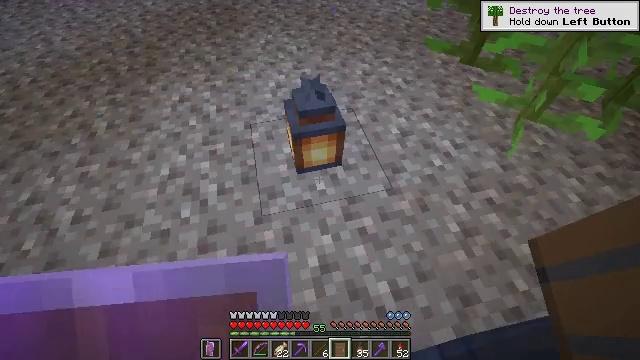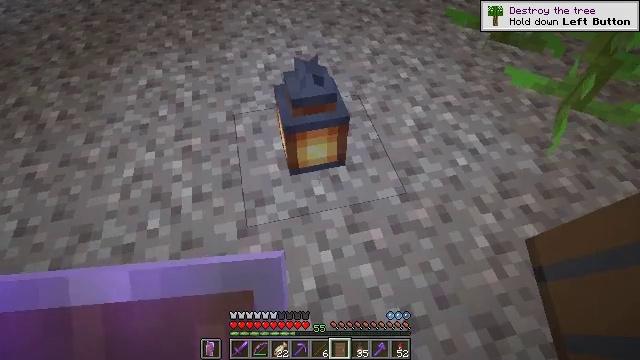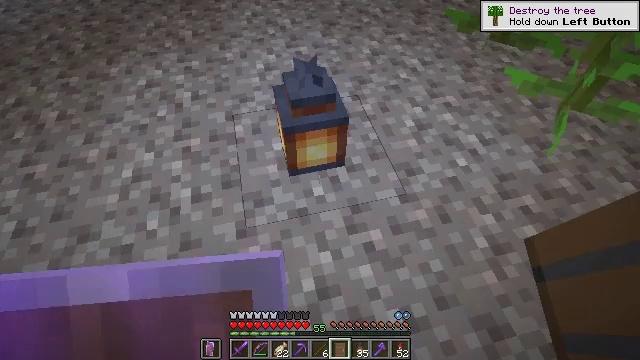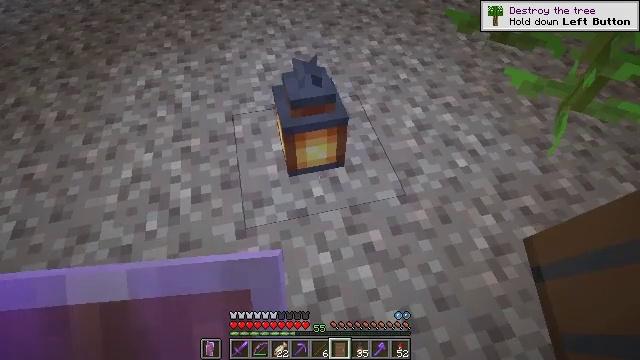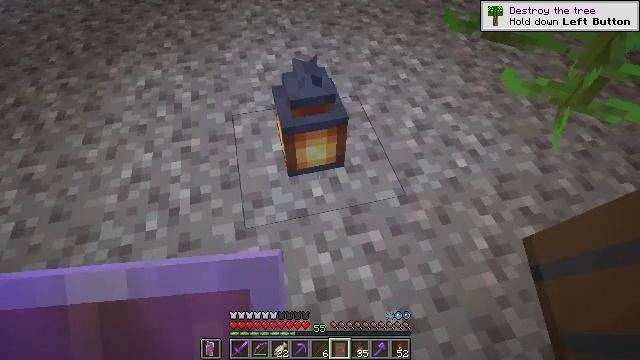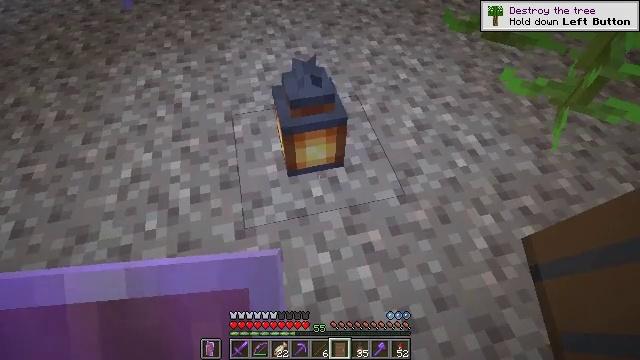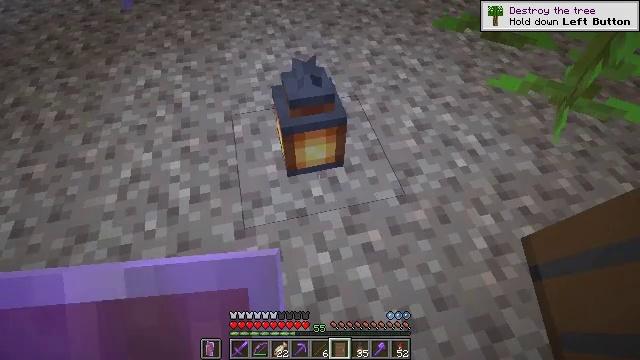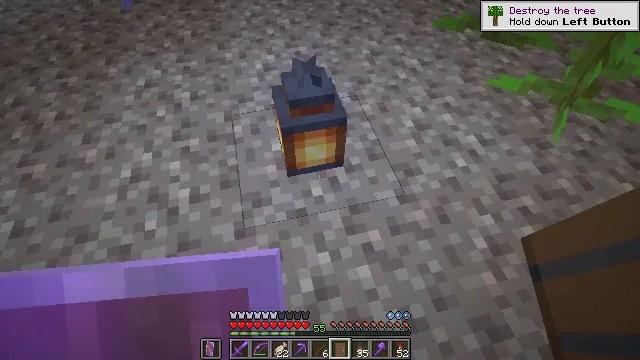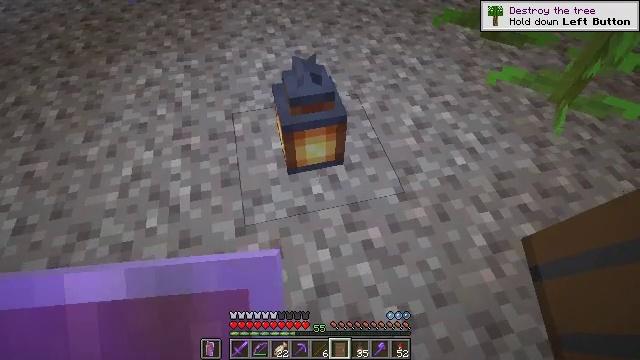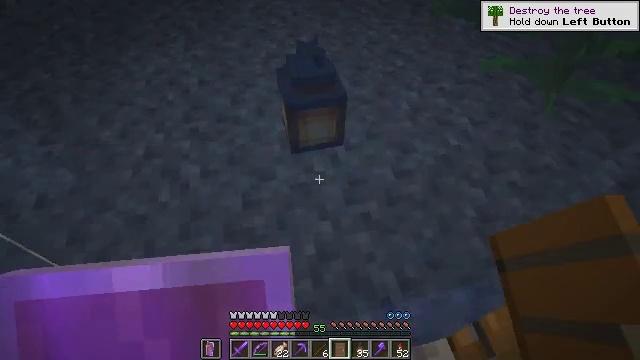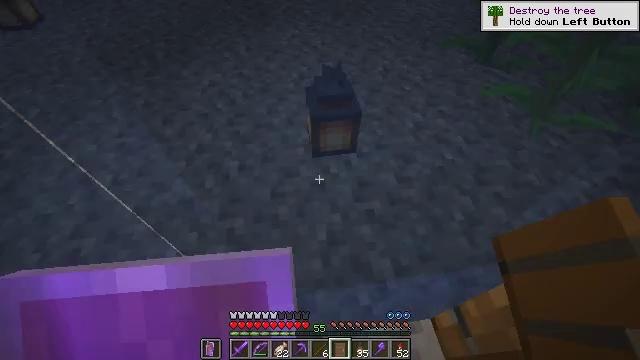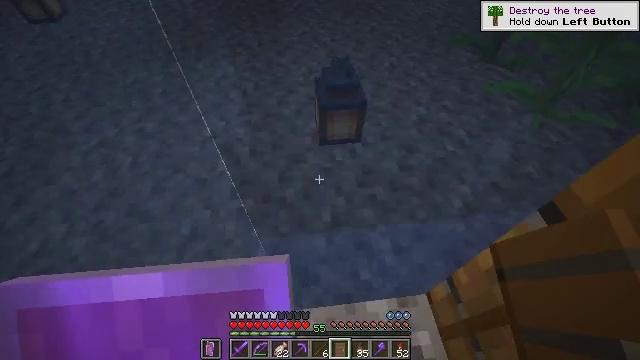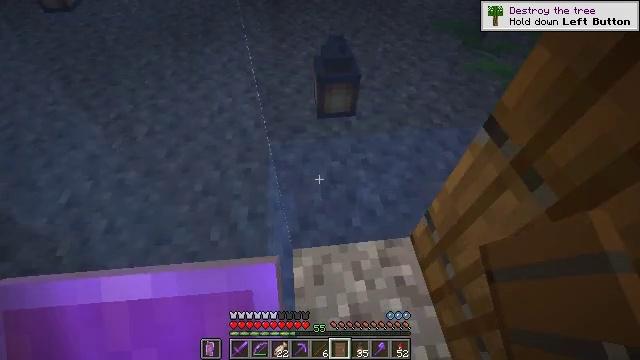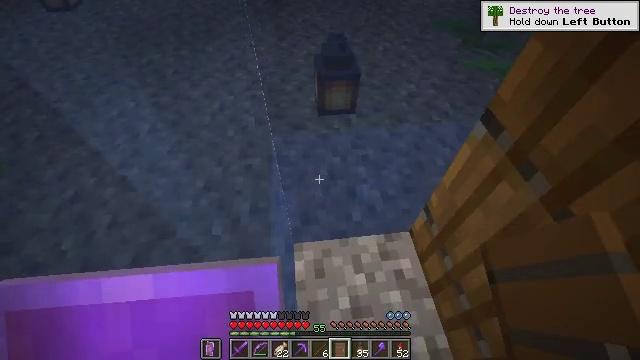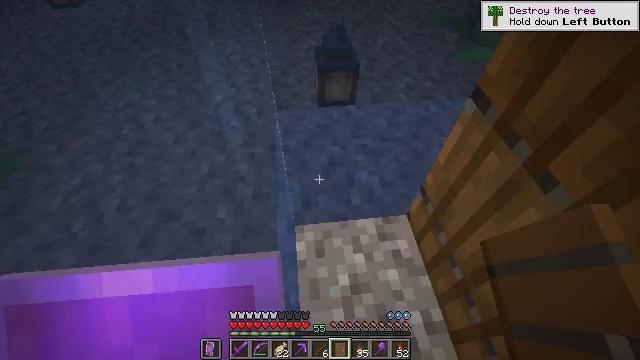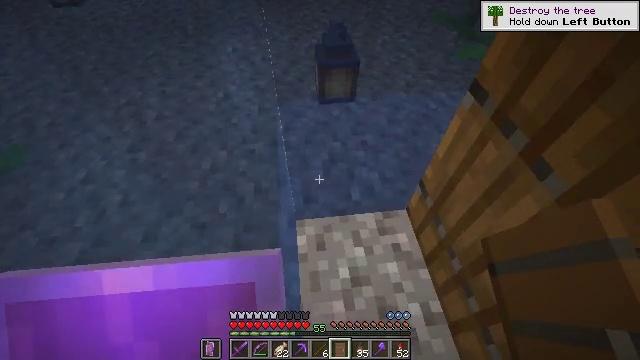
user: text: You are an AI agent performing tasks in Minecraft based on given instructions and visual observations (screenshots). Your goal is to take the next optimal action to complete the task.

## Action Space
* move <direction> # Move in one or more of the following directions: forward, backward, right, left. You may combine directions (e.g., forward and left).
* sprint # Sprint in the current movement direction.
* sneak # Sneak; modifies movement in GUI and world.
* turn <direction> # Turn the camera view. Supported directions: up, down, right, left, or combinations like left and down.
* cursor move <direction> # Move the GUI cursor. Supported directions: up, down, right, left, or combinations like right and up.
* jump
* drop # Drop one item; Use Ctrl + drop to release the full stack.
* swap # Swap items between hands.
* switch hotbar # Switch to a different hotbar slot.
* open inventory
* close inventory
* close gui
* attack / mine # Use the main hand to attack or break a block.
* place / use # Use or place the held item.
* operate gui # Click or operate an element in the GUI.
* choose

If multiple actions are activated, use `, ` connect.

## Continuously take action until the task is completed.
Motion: motion action
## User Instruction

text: Mine the spruce door to collect it.
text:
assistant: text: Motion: no_op
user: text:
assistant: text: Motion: no_op
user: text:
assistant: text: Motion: no_op
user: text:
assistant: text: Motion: no_op
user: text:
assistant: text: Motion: no_op
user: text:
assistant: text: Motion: no_op
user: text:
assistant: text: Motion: no_op
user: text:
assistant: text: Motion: move back
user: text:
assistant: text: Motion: move back
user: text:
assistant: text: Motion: move back, turn left
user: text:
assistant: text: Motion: move back, turn left
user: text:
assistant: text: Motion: move back
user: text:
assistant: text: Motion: no_op
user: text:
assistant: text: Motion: no_op
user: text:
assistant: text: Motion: no_op
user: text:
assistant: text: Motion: no_op
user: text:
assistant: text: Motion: turn left
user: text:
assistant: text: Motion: turn left
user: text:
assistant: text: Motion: turn left
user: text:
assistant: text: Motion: turn left
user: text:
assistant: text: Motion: turn left and up
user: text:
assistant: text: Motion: turn left and up
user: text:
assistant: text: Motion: move right, turn left and up
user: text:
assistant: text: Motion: move right, turn left
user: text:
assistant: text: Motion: turn left
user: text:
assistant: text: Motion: turn left
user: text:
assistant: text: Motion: turn left
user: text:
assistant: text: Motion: no_op
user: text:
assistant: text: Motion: no_op
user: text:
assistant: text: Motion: no_op